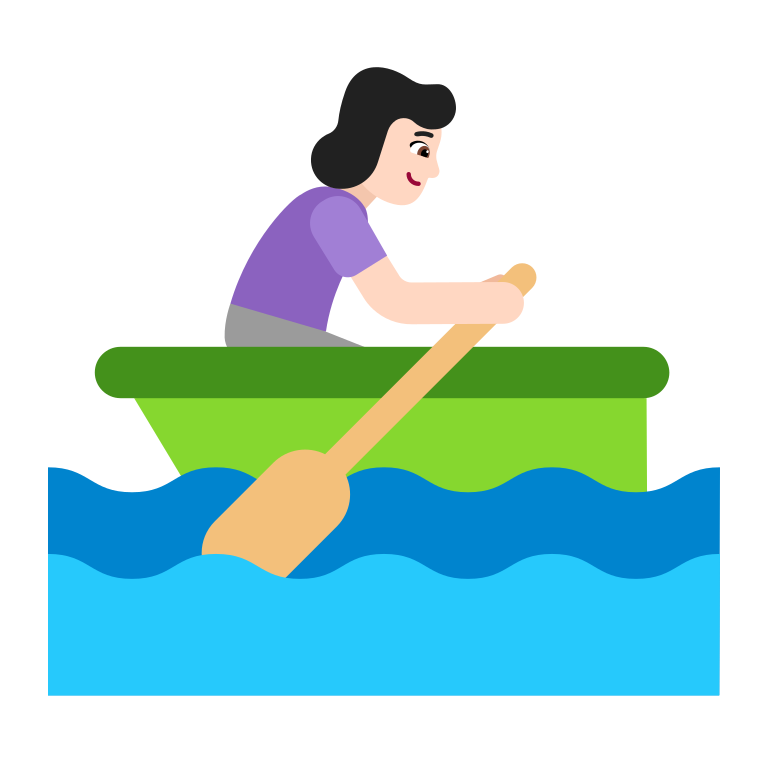
woman rowing boat flat light